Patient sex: M
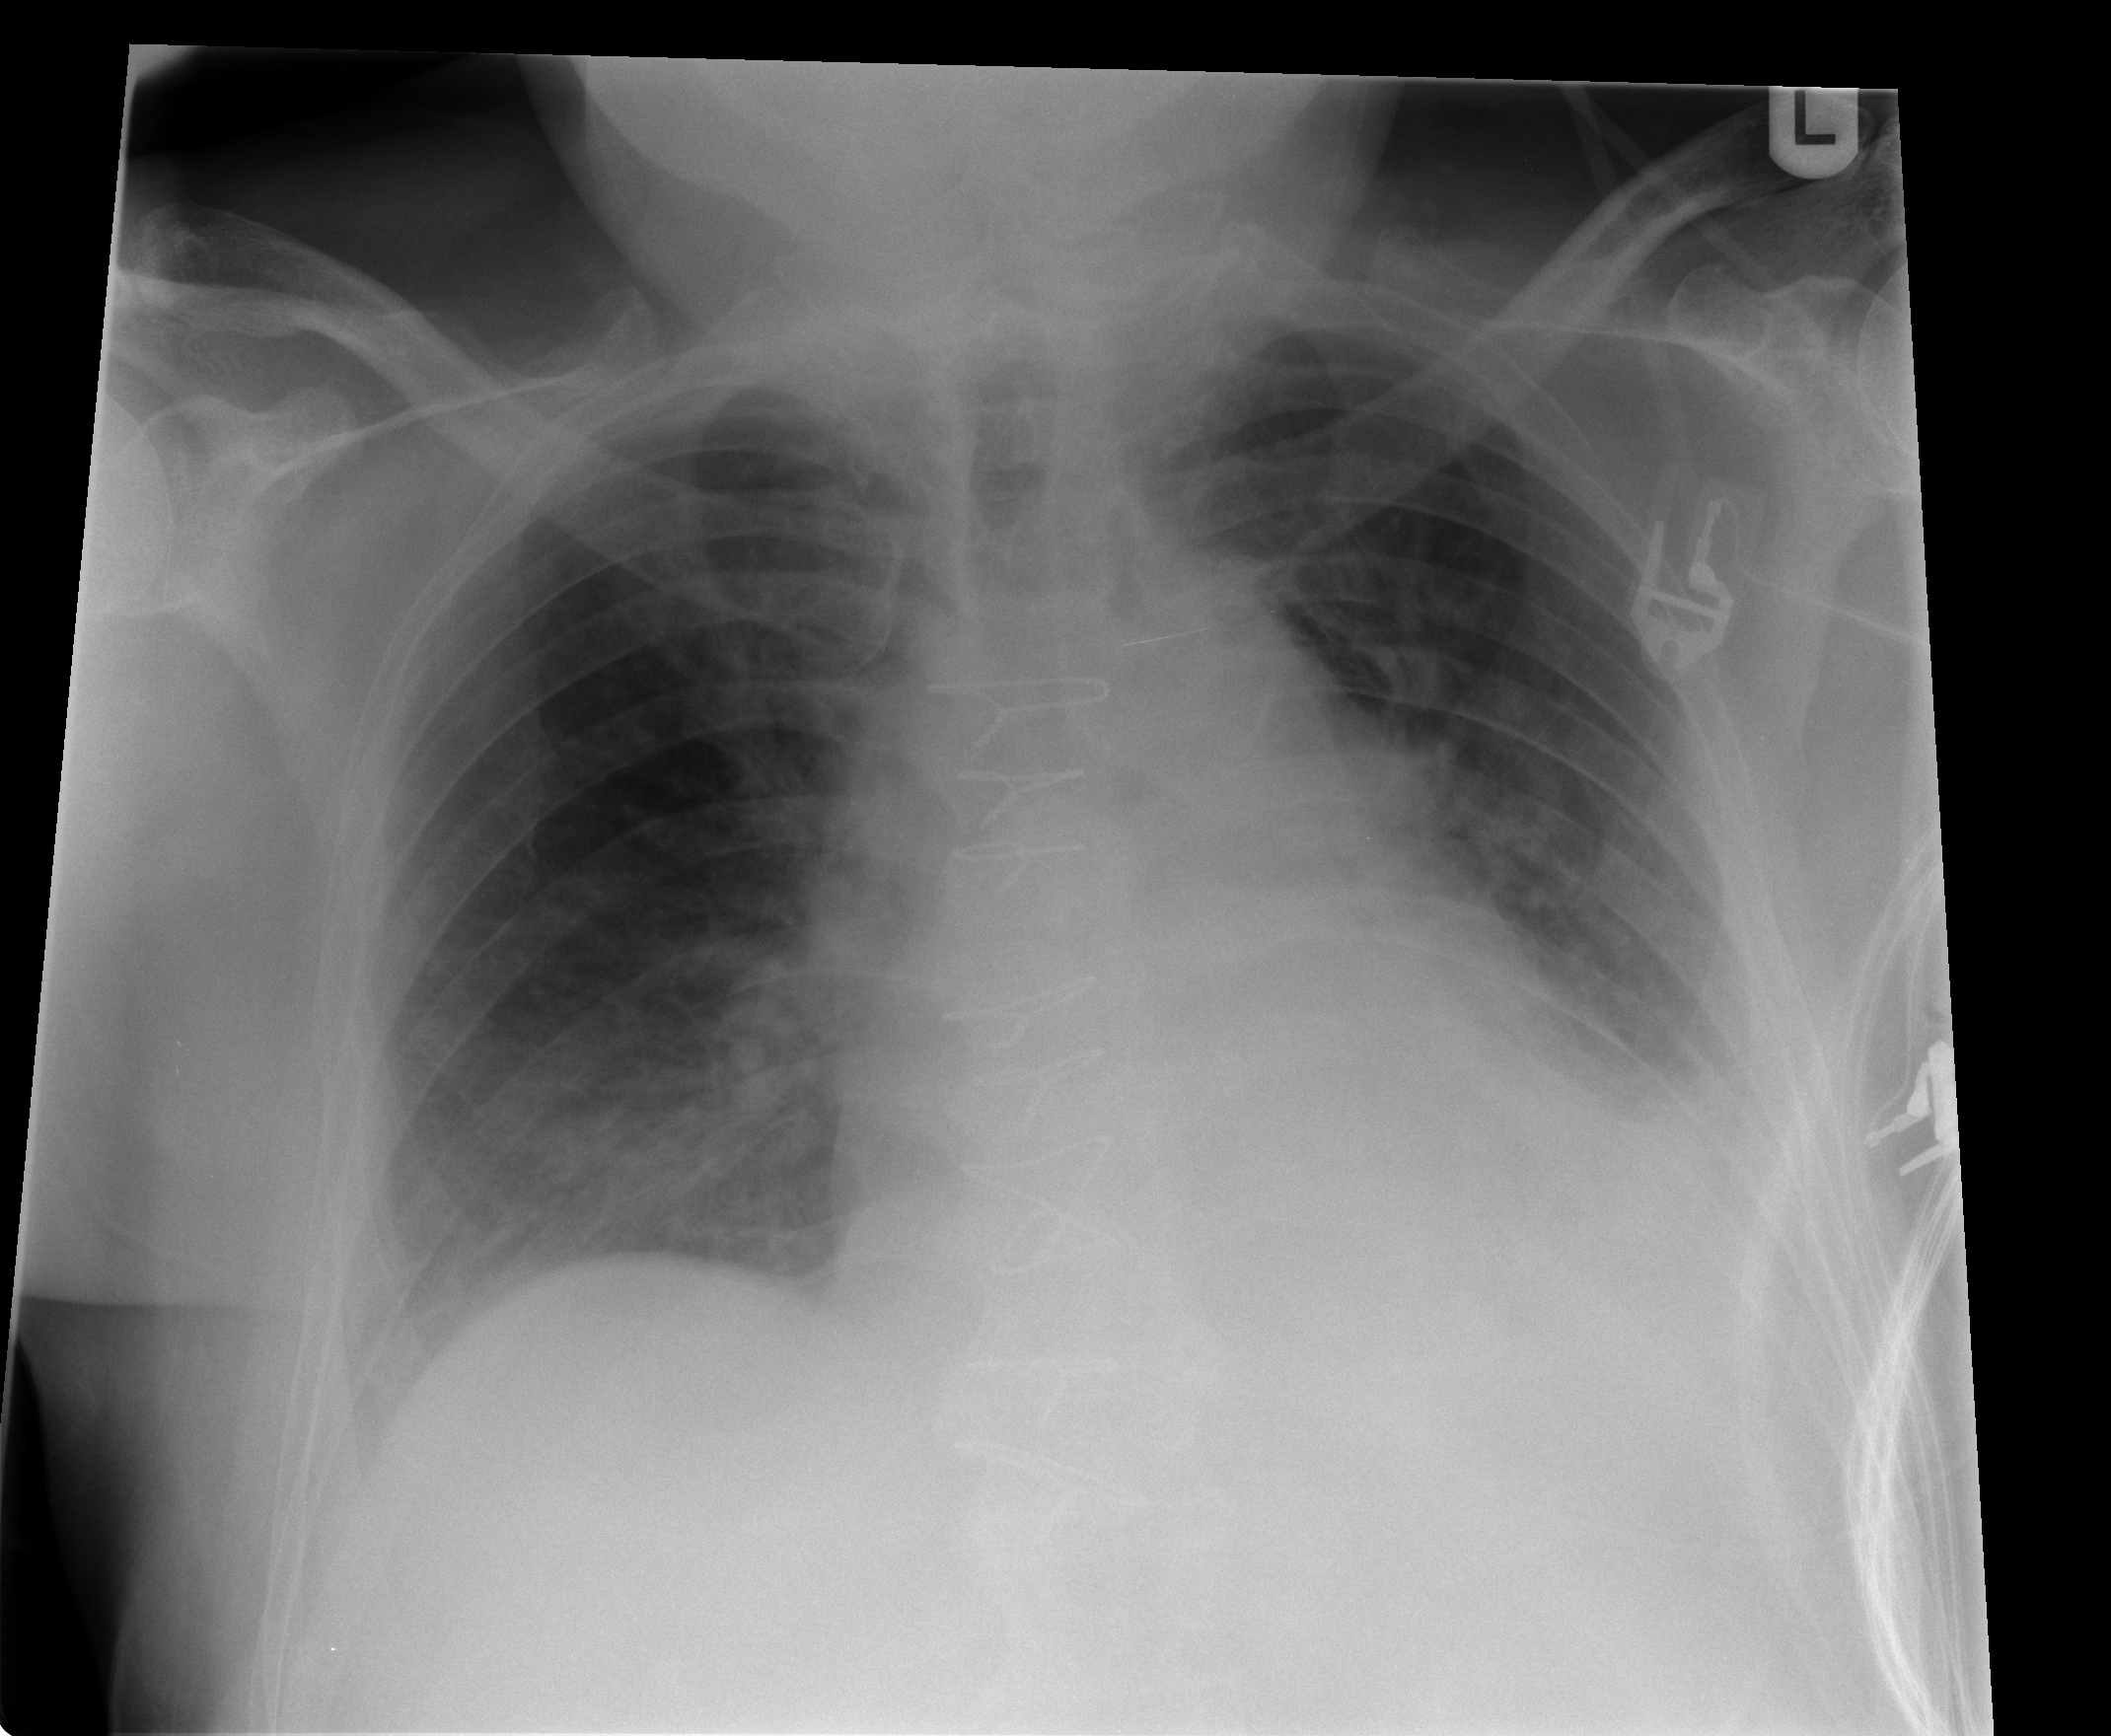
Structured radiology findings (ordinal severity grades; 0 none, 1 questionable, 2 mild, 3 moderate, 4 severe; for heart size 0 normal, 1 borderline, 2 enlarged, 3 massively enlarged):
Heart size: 2
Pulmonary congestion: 1
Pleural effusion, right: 0
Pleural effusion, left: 2
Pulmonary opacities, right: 0
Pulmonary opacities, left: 0
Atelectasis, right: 2
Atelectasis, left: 2